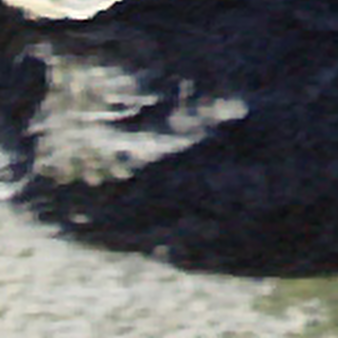
Label: other